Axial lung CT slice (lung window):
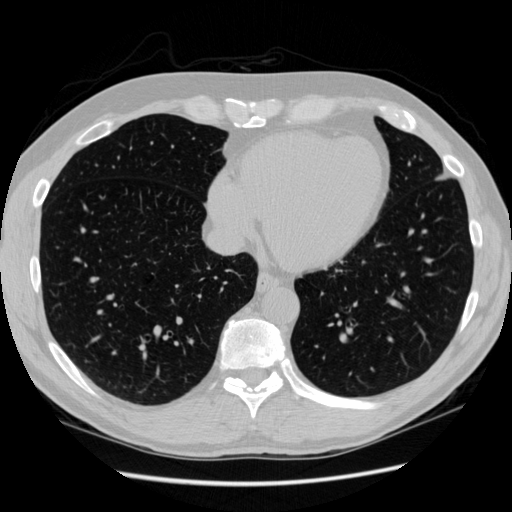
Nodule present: no